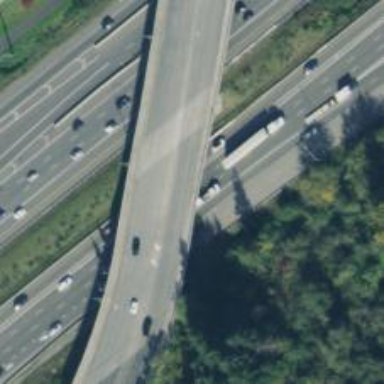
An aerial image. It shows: Motorway junction.